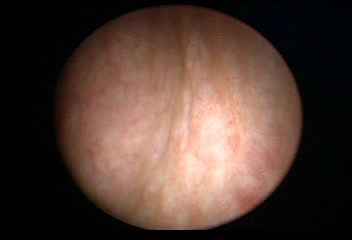
Modality: WLC
Class: Normal mucosa
Bladder cancer association: No